Field crop: maize
Growth stage: 2
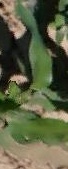
Species: maize